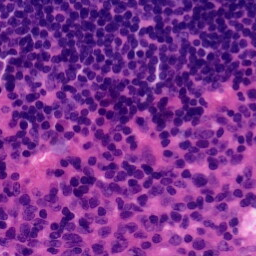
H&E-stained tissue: Tonsil